Field crop: tomato
Growth stage: 1
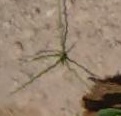
Species: cyperus